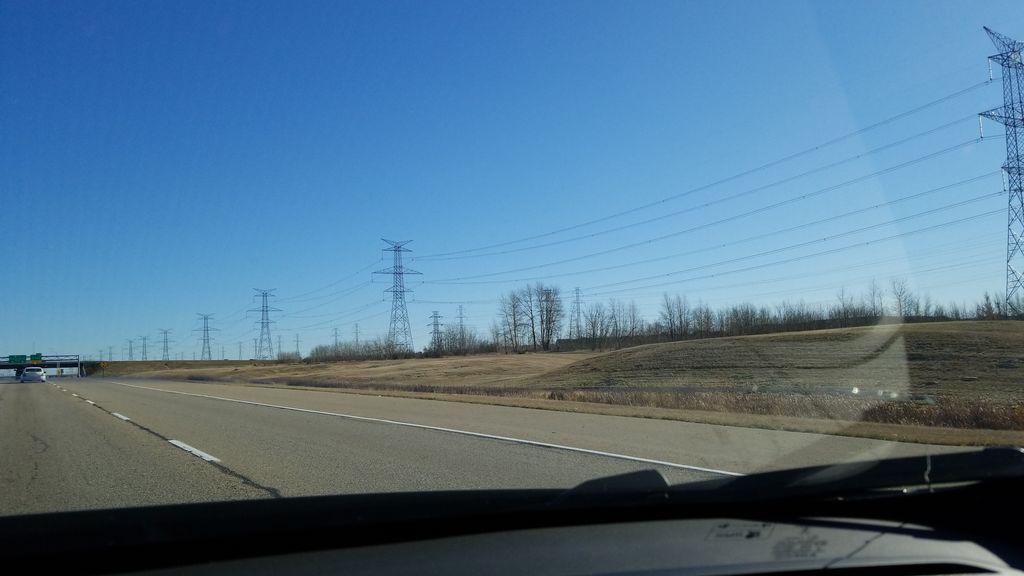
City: edmonton